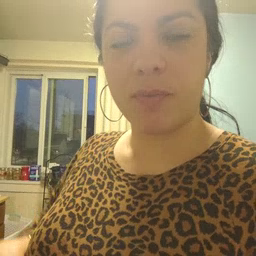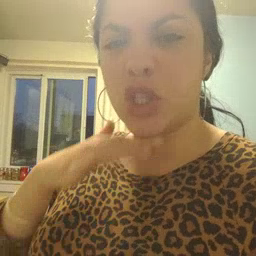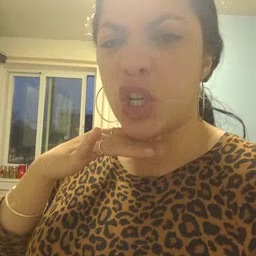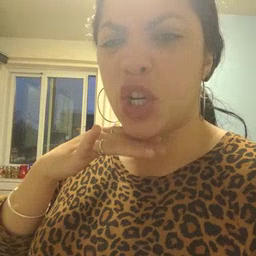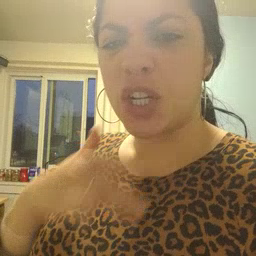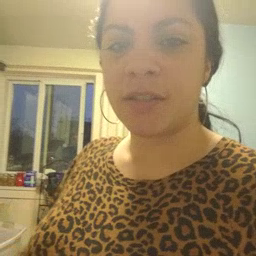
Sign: dirty